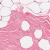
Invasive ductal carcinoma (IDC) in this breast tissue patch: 0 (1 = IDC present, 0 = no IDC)